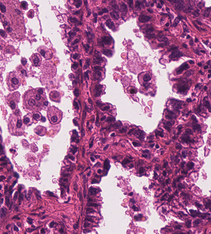
Tumor epithelial tissue: yes
Tumor-associated stroma tissue: yes
Normal tissue: no